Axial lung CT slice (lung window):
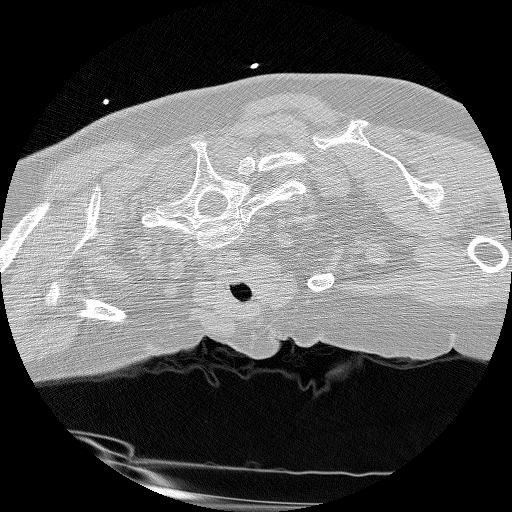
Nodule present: no